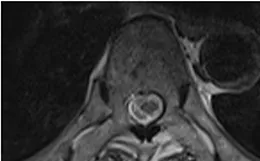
Last admissions. Axial views show that the thoracic spinal cord lesions had partially recovered (at the T5-T6 level; arrows).
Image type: radiology (mri)